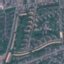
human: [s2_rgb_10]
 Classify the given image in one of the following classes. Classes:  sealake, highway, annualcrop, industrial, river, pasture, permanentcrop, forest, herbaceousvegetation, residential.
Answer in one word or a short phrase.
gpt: Residential